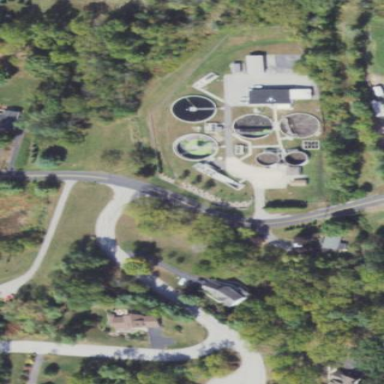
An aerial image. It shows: Wastewater plant surrounded by fence.